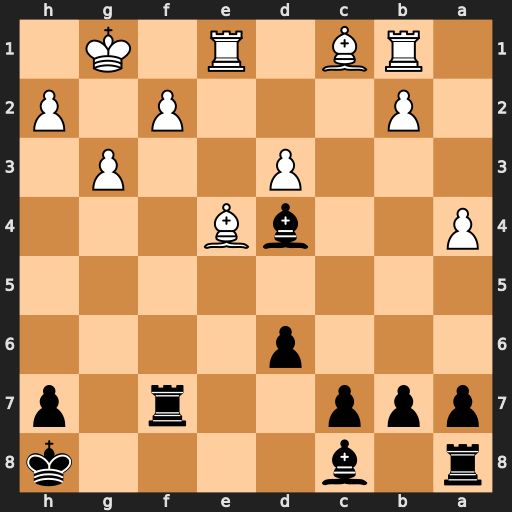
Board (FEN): r1b4k/ppp2r1p/3p4/8/P2bB3/3P2P1/1P3P1P/1RB1R1K1
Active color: b
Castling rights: -
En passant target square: -
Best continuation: Bxf2+ Kg2 Bxe1